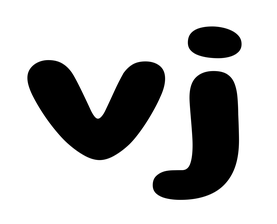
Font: Gluten_Bold